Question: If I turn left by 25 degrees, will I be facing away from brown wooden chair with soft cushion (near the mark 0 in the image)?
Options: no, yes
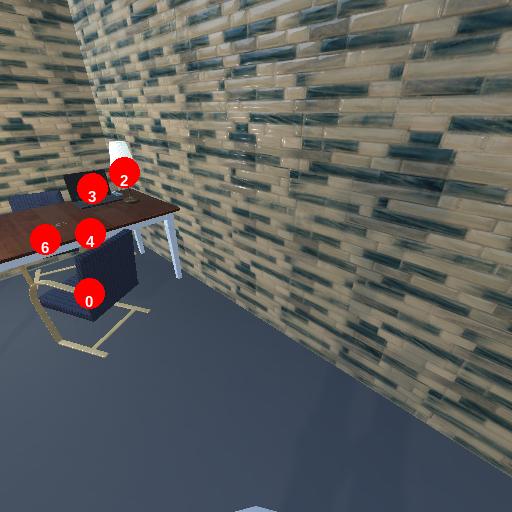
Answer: no